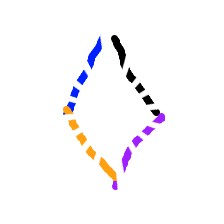
Shape: rhombus